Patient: sex F, age 41
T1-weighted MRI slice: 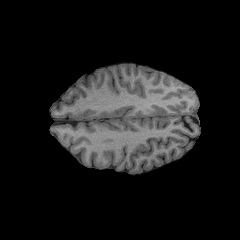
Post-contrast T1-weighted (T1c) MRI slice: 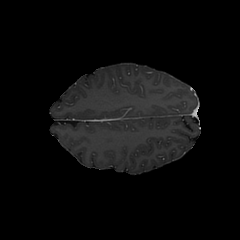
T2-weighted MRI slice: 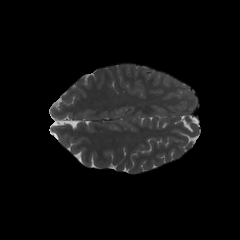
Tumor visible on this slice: no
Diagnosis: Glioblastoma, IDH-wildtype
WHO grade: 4